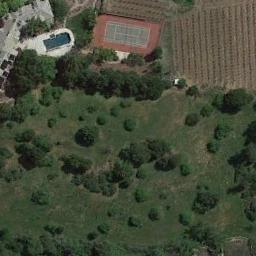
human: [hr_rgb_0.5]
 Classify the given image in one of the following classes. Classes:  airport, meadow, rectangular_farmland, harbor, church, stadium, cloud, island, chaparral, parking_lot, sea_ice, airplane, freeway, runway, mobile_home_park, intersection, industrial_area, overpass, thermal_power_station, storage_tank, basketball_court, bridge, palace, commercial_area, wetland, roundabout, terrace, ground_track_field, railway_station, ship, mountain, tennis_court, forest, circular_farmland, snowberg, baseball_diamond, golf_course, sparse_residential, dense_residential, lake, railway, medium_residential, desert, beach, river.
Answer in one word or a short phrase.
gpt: tennis_court